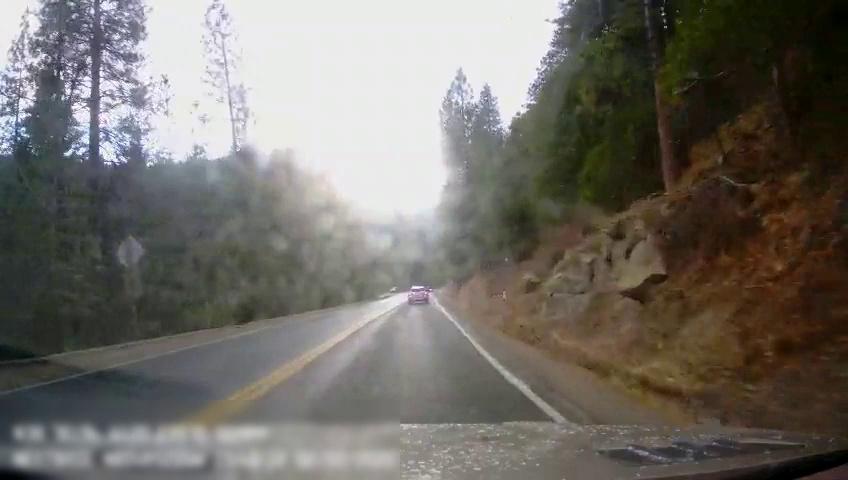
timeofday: Day
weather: Sunny
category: Drivable Space
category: Vehicles | SUV
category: Lanes | Alternate Lane
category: Lanes | Current Lane
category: Lanes | Opposite Lane
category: Lanes | Opposite Lane